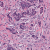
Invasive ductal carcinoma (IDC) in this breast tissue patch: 1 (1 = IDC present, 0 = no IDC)